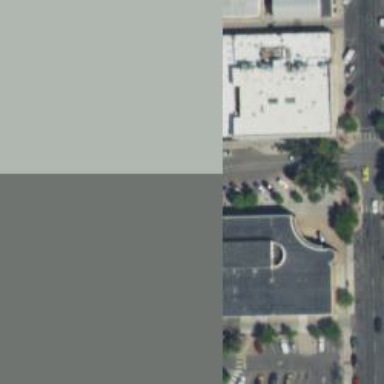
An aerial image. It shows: Parking space is available.